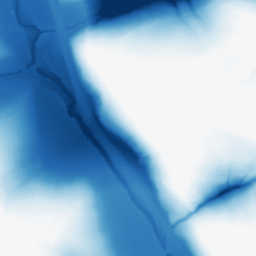
Category: morphological
Decomposition family: morphological
Decomposition parameters: operation: closing
size: 100
Upsampling method: bspline
Upsampling parameters: scale: 2
Upsampling scale: 2